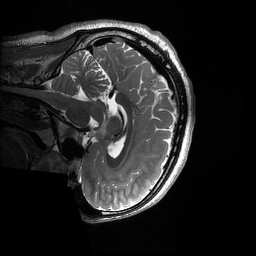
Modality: T2w
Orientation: sagittal
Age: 19
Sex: male